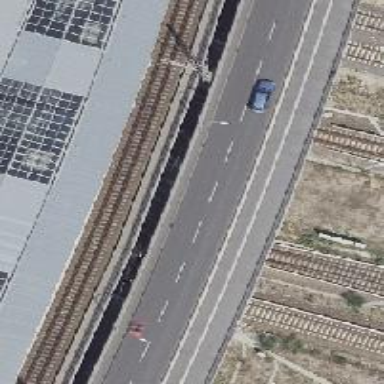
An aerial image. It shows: Railway signal.